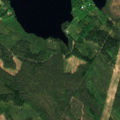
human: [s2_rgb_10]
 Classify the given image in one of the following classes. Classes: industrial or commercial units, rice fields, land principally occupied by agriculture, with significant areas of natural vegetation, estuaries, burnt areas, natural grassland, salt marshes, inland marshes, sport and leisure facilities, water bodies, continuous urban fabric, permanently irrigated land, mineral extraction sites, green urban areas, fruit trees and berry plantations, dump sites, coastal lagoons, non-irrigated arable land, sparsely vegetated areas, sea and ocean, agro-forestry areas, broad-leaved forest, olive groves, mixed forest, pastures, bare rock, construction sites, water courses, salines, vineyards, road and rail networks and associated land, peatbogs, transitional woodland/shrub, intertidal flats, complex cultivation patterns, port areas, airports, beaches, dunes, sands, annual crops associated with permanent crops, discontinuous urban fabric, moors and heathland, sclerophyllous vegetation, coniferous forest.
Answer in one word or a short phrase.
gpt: coniferous forest, mixed forest, transitional woodland/shrub, water bodies